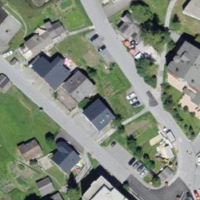
EUNIS habitat code: 54
Species observed at this site:
Passer domesticus
Tussilago farfara
Cepaea nemoralis
Convallaria majalis
Campanula trachelium